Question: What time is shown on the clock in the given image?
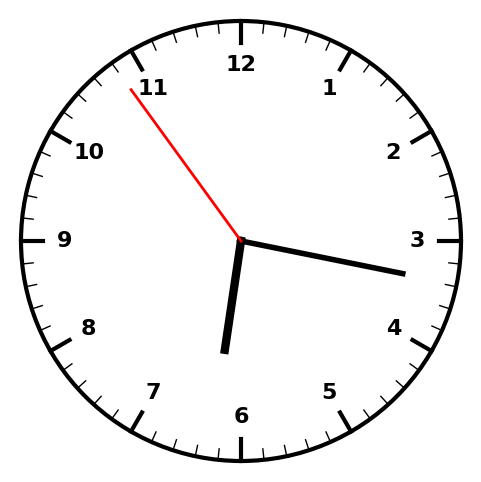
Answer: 06:16:54